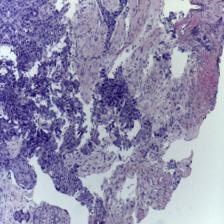
Diagnosis: OSCC